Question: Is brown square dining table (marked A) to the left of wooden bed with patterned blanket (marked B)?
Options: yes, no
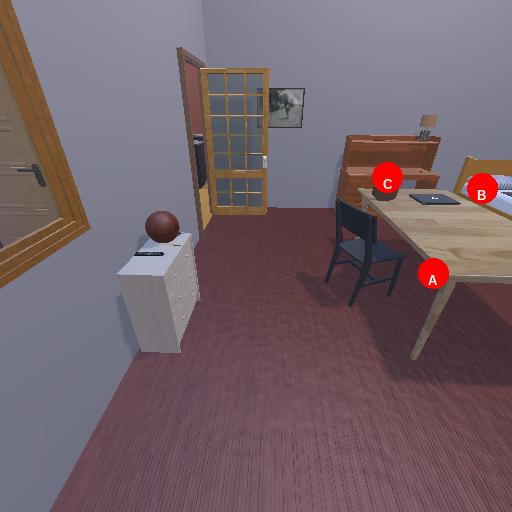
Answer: yes